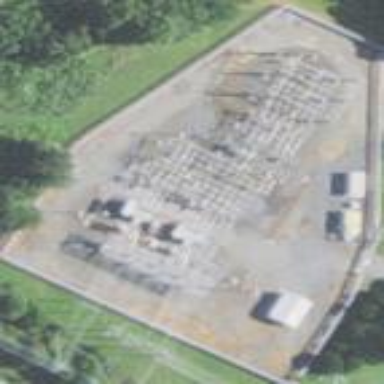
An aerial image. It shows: Distribution level power substation surrounded by fence.